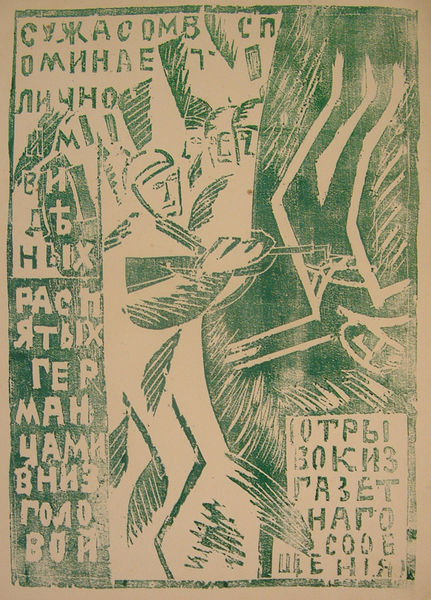
Titel: War: Excerpt from a Newspaper Article, War: Excerpt from a Newspaper Article
Künstler: Ol’ga; Kruchenykh, Aleksandr Rozanova
Standort: Amherst (Massachusetts, USA)
Institution: Mead Art Museum, Amherst College
Schlagwörter: men, people, soldier, expressionism, green, print, woodcut, hand, wood, man, german, death, eyes, helmet, uniform, etching, expressionist, graphic, writing, falling, berlin, engraving, war, fire, work, russia, russian, text, murder, gun, feeding, rifle, block, cyrillic, screenprint, political, communism, cyrilic, proletariat, wokers, blockprint, upside down, amber